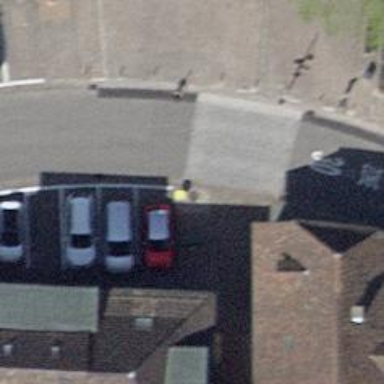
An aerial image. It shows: Post box is visible.